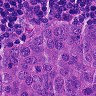
Metastatic tissue present: yes